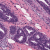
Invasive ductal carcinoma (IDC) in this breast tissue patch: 0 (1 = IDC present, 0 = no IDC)